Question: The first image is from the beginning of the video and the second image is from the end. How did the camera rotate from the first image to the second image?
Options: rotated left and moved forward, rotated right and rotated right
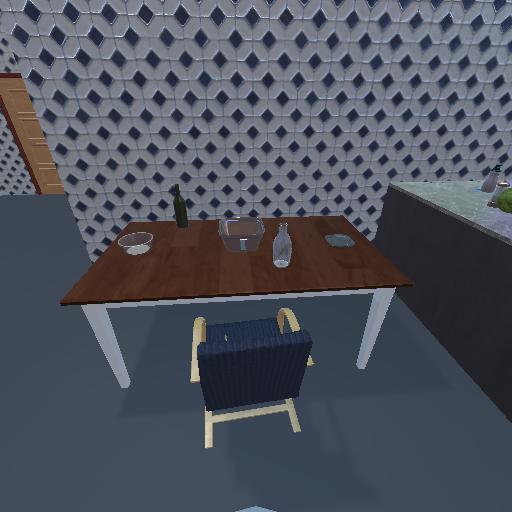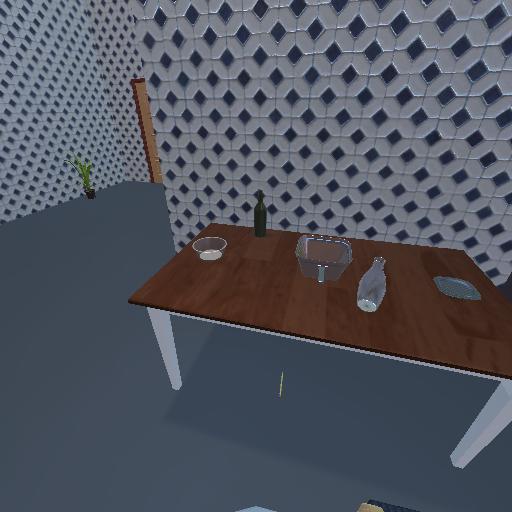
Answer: rotated left and moved forward